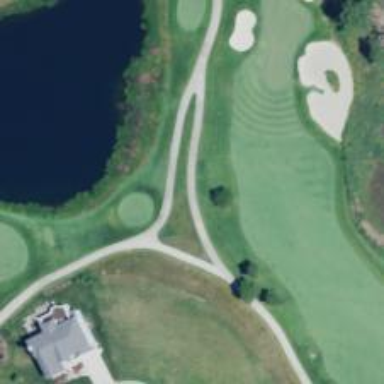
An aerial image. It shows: Service road used as golf cart path.